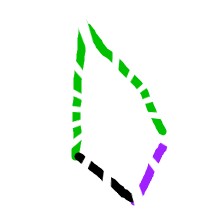
Shape: kite